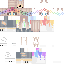
A female human skin with pale skin, wearing brown long hair dressed in a blue tshirt and black pants, featuring a closed mouth.